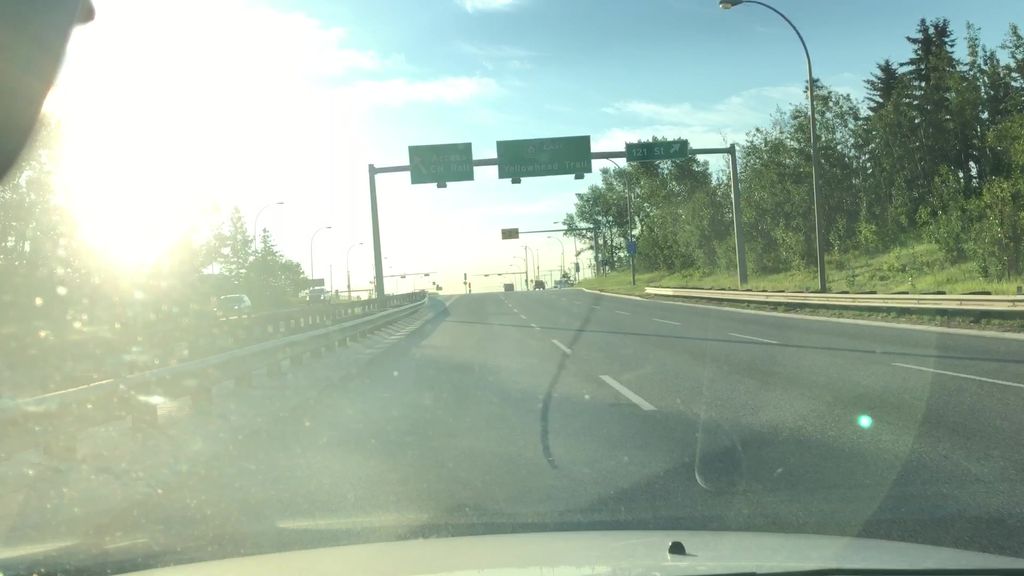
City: edmonton